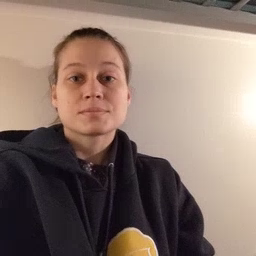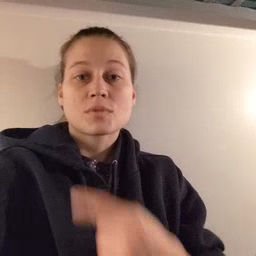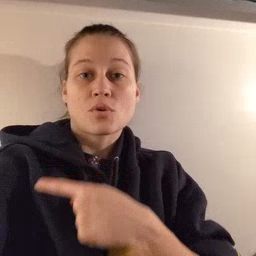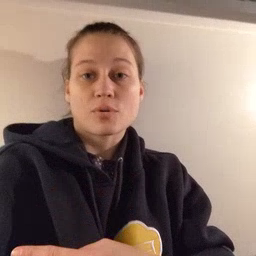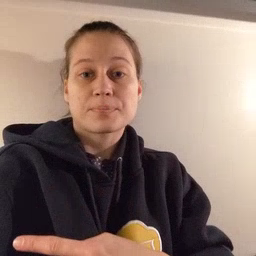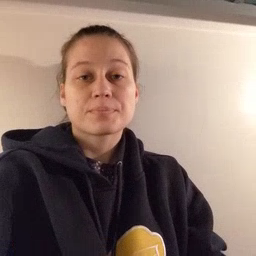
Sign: arm